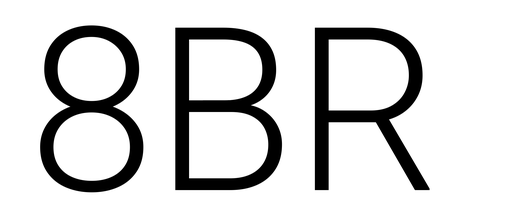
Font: Roboto_Light